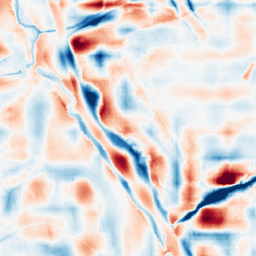
Category: wavelet
Decomposition family: wavelet_reverse_biorthogonal
Decomposition parameters: wavelet: rbio5.5
level: 5
Upsampling method: regularized
Upsampling parameters: scale: 4
lambda_reg: 0.001
Upsampling scale: 4